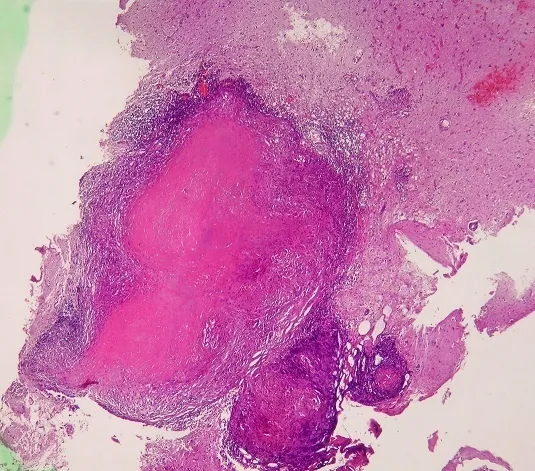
Nectrotising Granuloma with a central region of necrosis (H&E x 100).
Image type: pathology (h&e)